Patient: sex M, age 65
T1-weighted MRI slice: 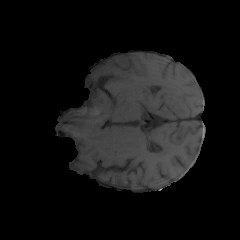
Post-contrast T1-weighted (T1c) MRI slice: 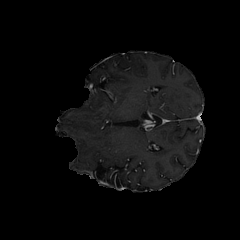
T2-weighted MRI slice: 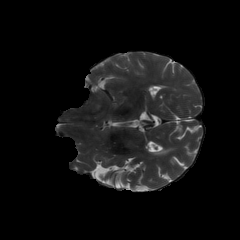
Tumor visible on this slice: no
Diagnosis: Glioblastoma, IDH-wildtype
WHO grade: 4